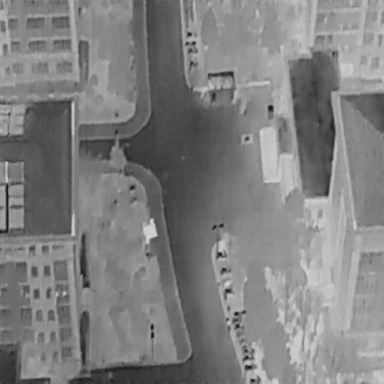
There are five Bicycles in the infrared image.